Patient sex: M
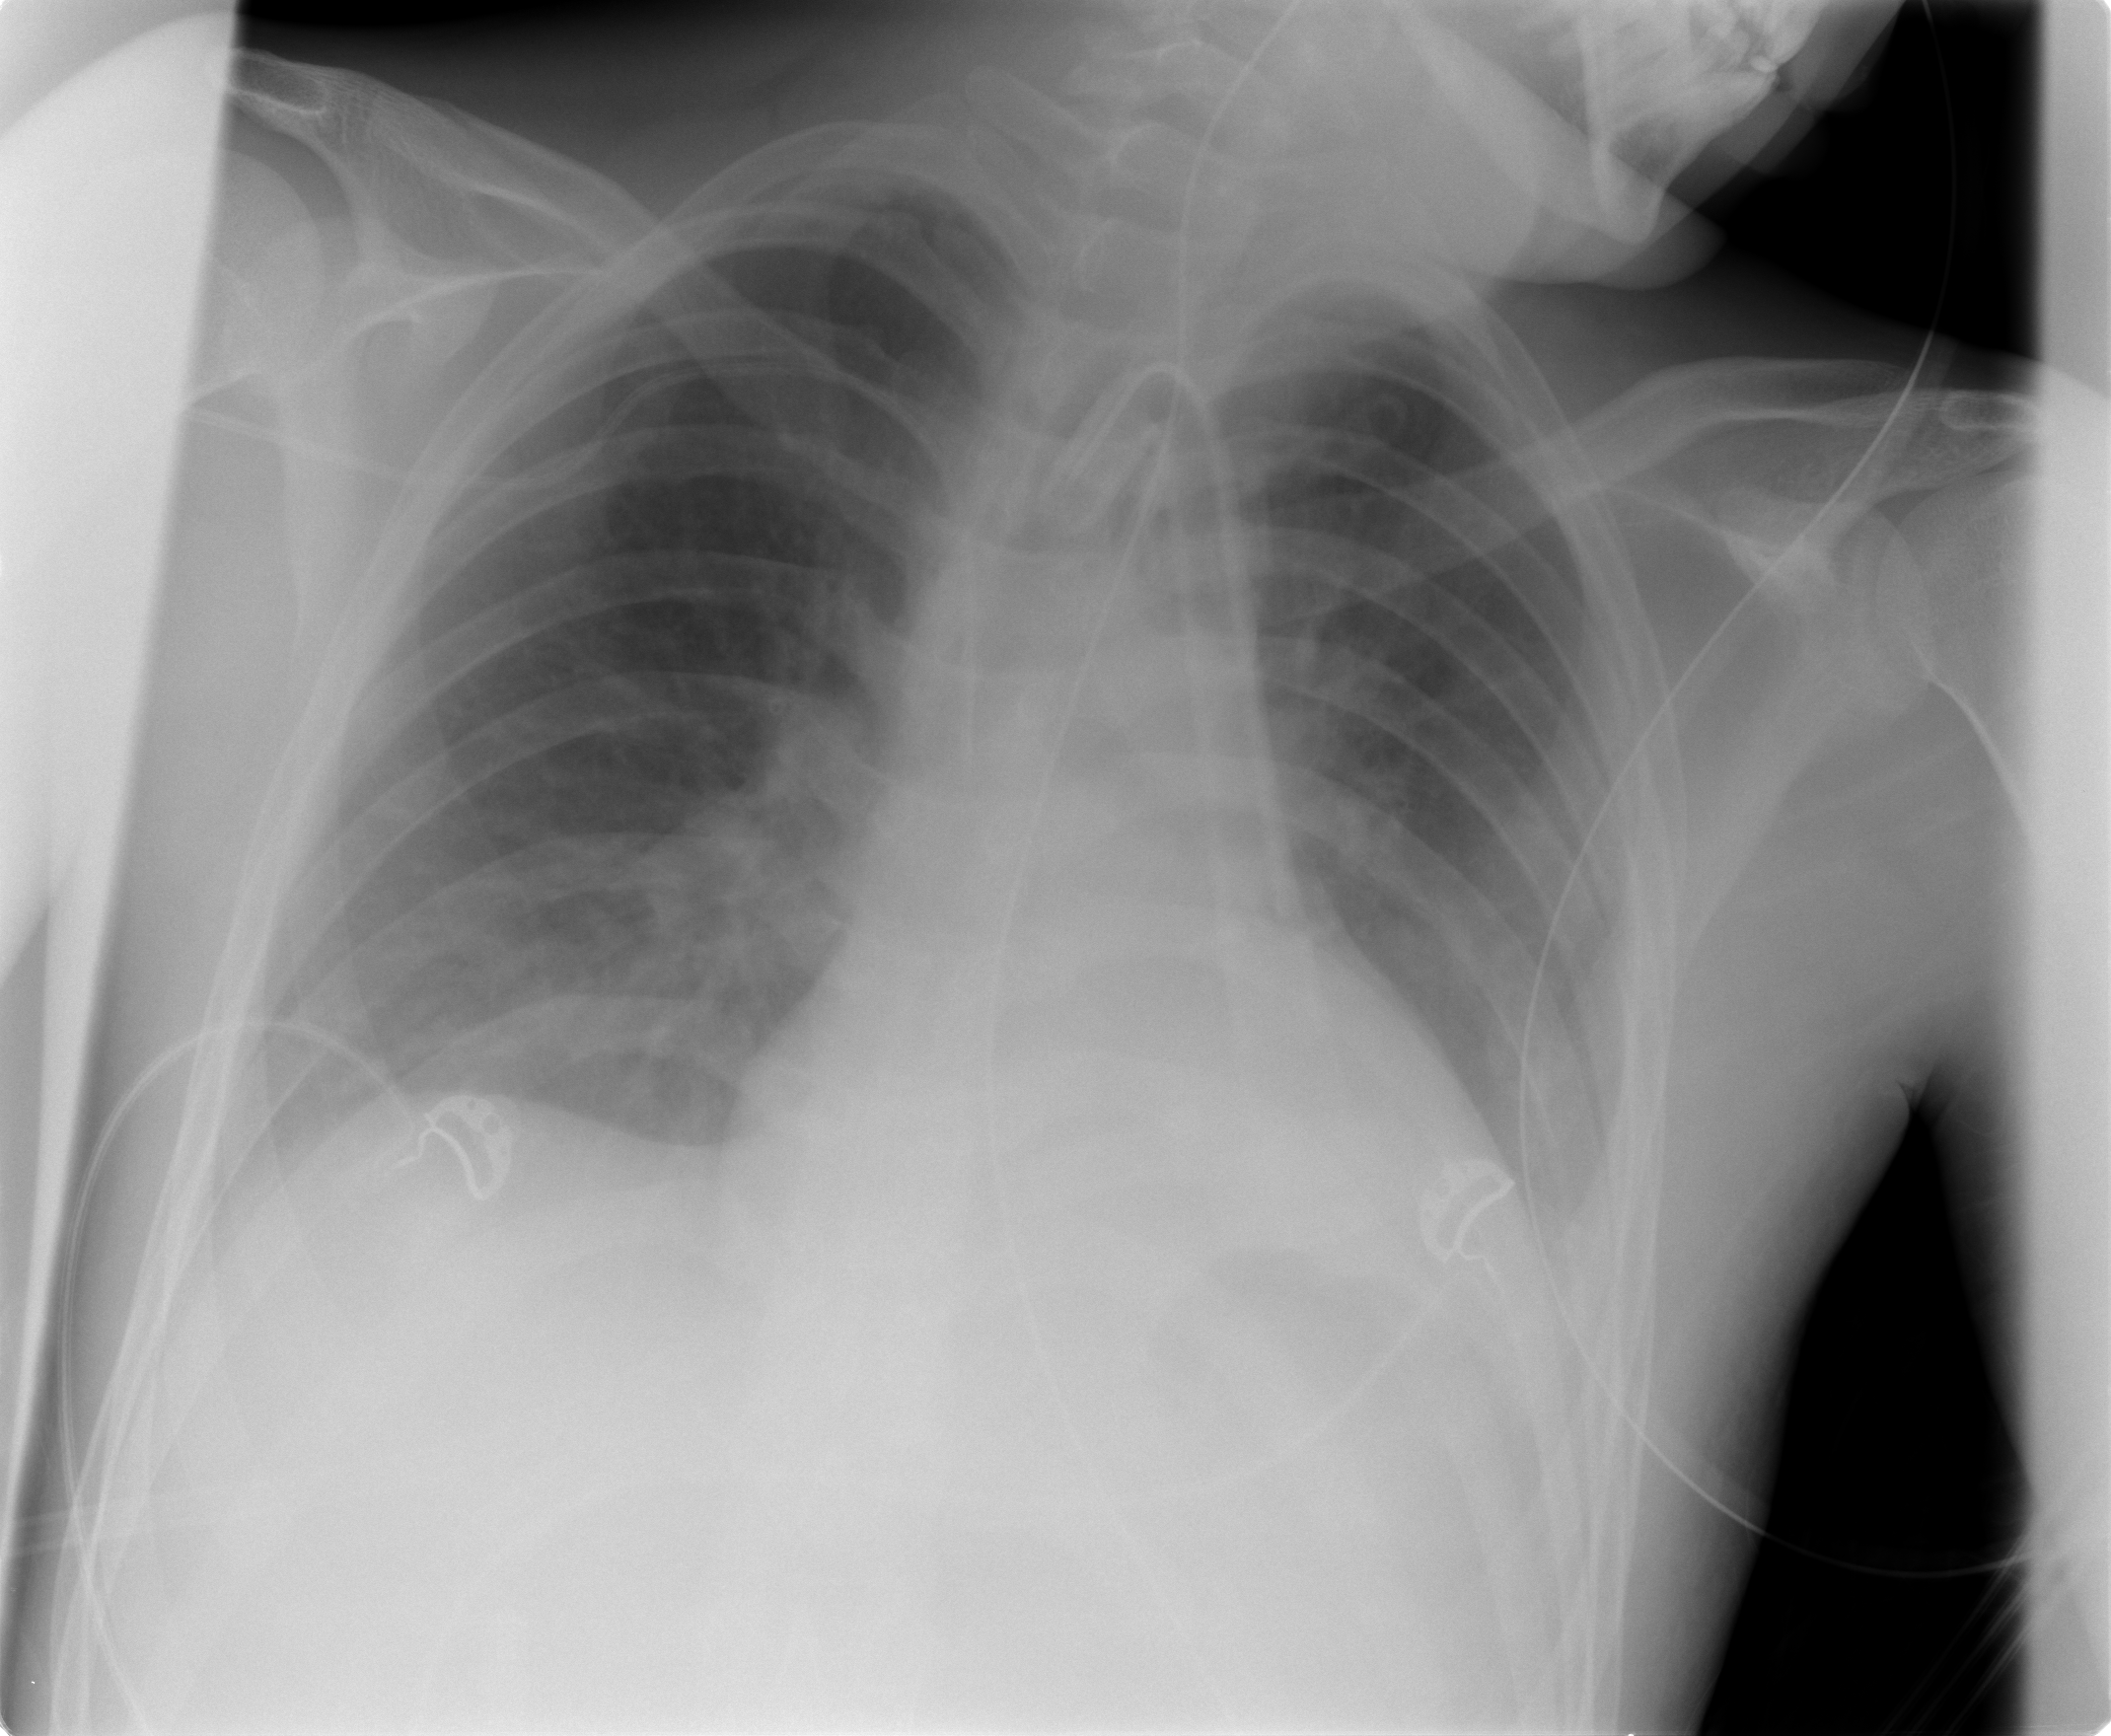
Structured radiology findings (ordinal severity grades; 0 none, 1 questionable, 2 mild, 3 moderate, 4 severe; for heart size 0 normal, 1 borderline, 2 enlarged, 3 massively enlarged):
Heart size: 1
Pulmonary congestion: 2
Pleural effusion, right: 1
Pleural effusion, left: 2
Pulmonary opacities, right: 0
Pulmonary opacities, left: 0
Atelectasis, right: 1
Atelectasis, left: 2